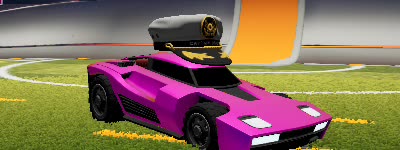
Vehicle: breakout